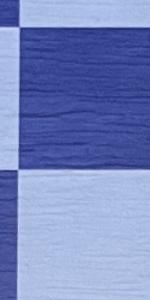
Label: Empty